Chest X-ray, AP view. Patient: 30 years old, sex M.
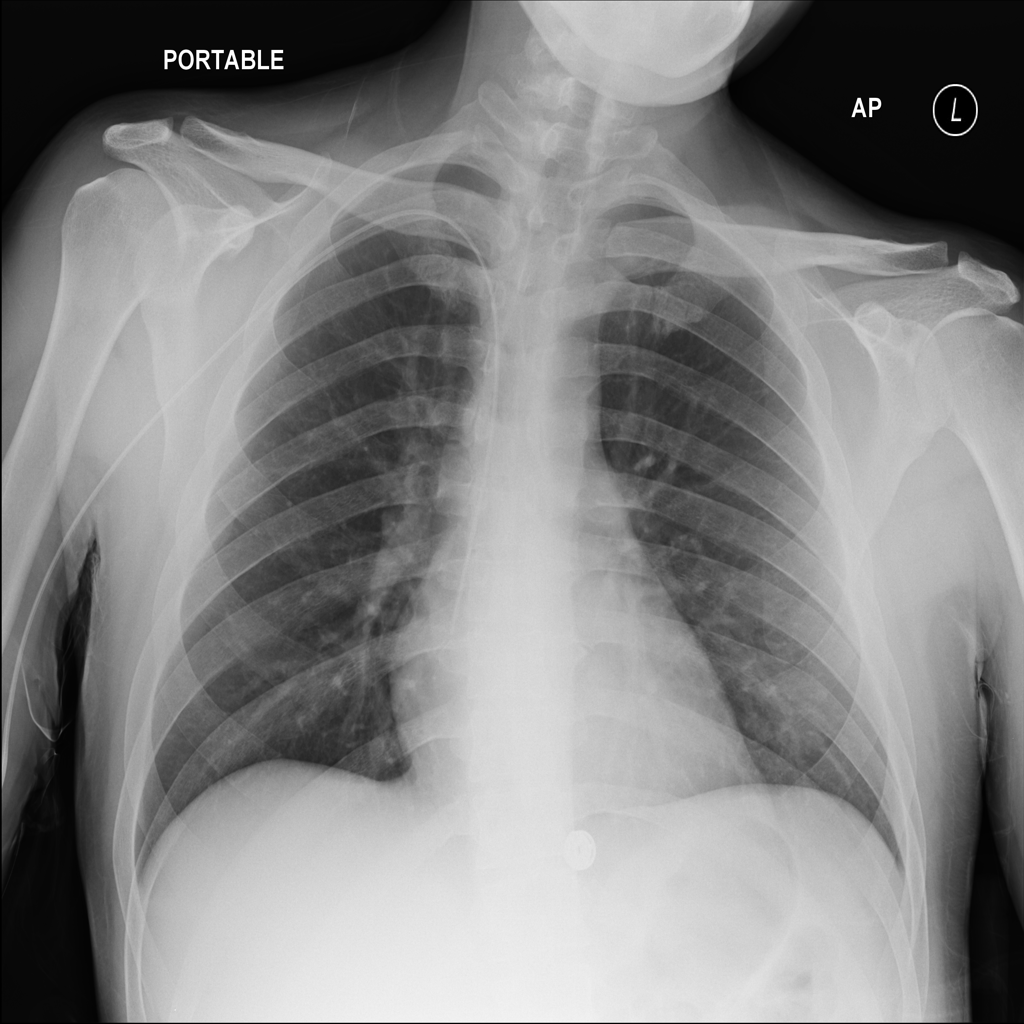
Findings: No Finding